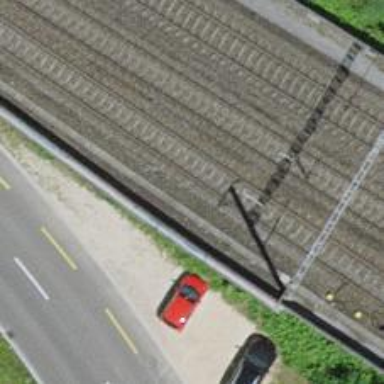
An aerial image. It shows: Single-track electrified railway with contact line.